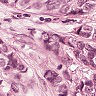
Metastatic tissue present: yes